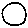
Label: circle